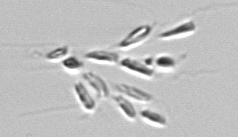
Label: Dinobryon